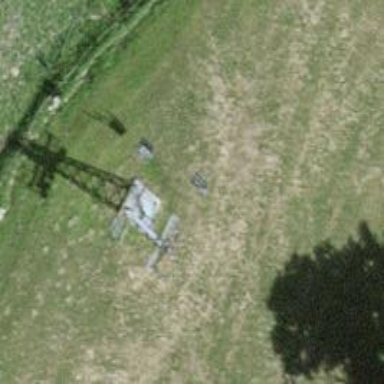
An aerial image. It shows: Pylon used for aerialway.